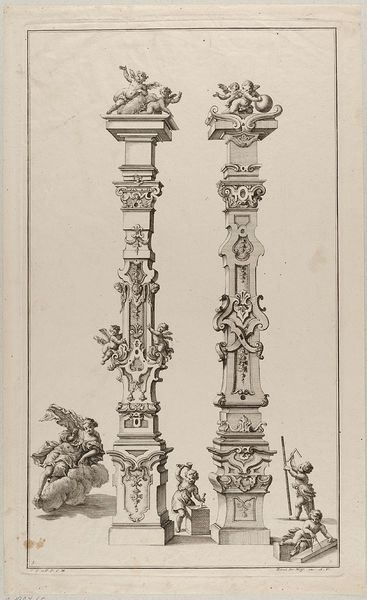
Titel: Zwei Säulen mit Bandelwerk, Blatt 5 aus der Folge 'Gantz Neu sehr nützl. Säulen und andern Ornamenten'
Künstler: Johann Andreas Bergmüller
Standort: Hamburg
Institution: Museum für Kunst und Gewerbe Hamburg
Schlagwörter: wolken, pfeiler, architektur, barock, skulptur, papier, grafik, graphik, ornamente, plastik, fotografie, photographie, druckgraphik, druckgrafik, radierung, hammer, laubwerk, blattwerk, putten, allegorien, amoretten, akanthus, baukunst, zirkel, darstellungen, embleme, bildhauerkunst, bandelwerk, beschlagwerk, reproduktionen, acanthus, barockzeit, barockzeitalter, druckerzeugnisse, säule, ornamentstich, vorlageblätter, akanthusornament, messgerät, winkelmaß